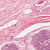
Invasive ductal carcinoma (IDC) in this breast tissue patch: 0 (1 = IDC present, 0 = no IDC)